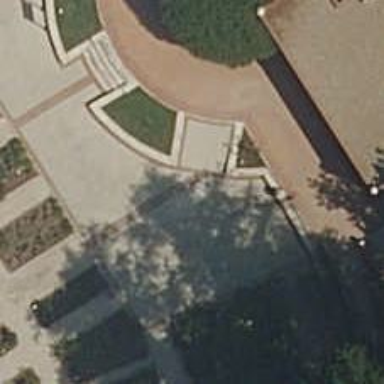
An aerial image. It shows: Steps with paving stones surface. There is also ramp present.